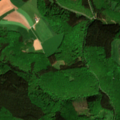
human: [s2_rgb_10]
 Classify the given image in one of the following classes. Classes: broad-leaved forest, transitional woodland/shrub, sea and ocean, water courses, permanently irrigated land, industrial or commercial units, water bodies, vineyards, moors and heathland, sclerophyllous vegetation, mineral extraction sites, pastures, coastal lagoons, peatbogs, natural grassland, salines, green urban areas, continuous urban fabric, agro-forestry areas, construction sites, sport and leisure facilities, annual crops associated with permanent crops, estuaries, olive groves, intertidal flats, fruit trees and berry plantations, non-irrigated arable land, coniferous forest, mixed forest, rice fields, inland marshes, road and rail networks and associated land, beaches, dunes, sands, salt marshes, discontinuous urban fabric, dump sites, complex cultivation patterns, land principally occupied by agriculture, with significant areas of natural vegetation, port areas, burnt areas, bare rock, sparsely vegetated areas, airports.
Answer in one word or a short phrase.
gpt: pastures, complex cultivation patterns, broad-leaved forest, coniferous forest